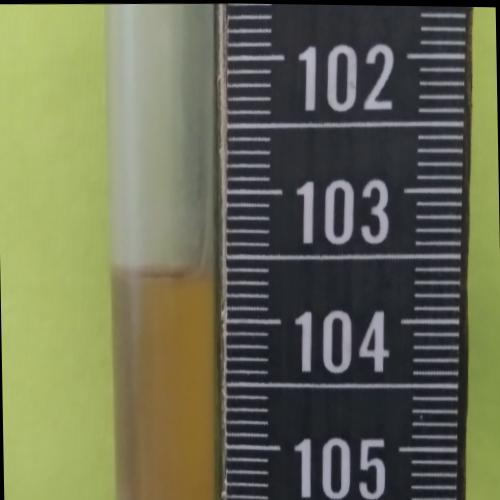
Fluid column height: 103.7 cm